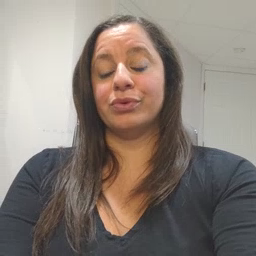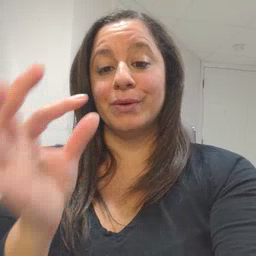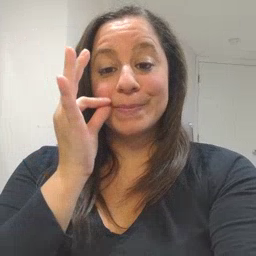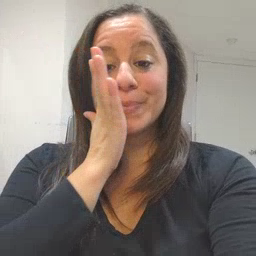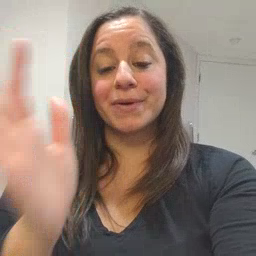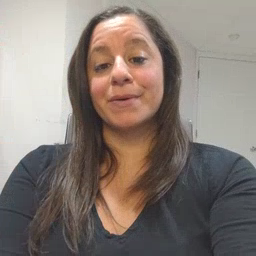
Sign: bee